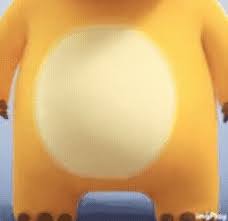
Label: nailong